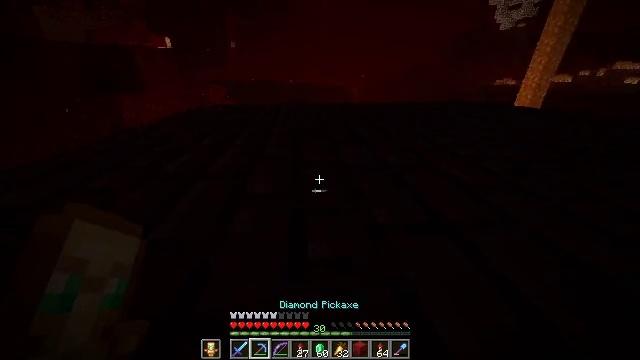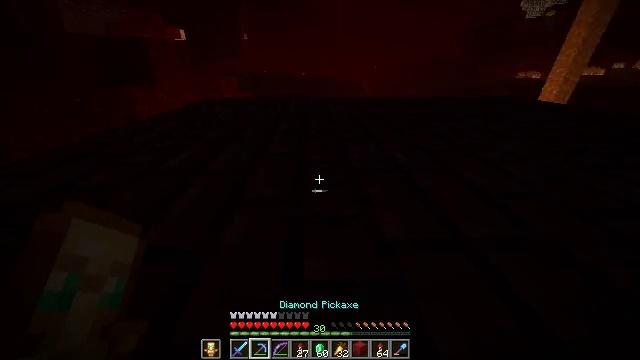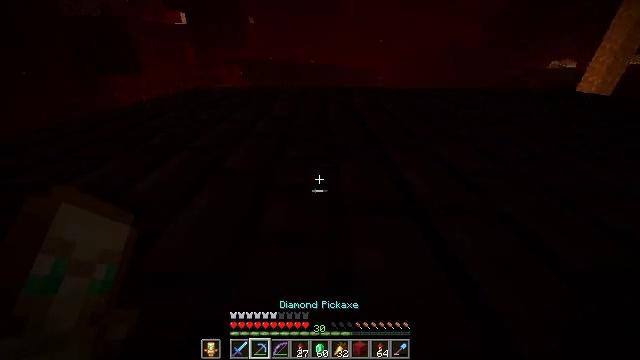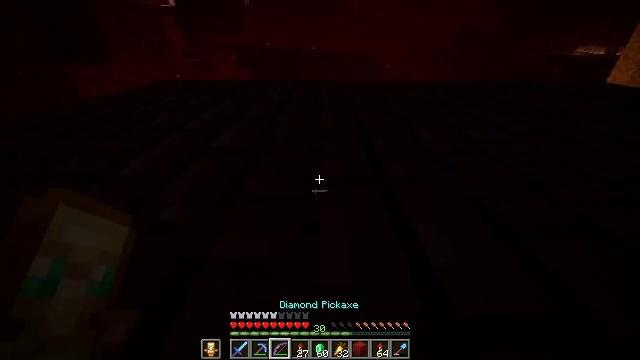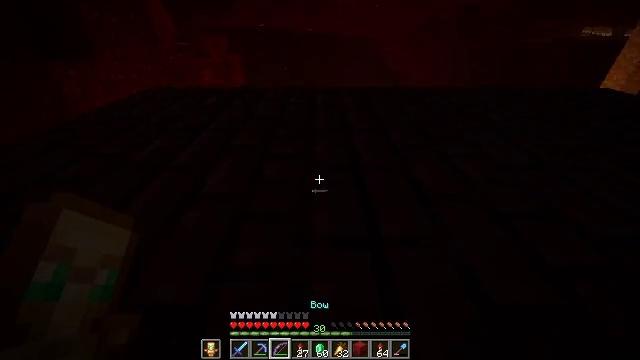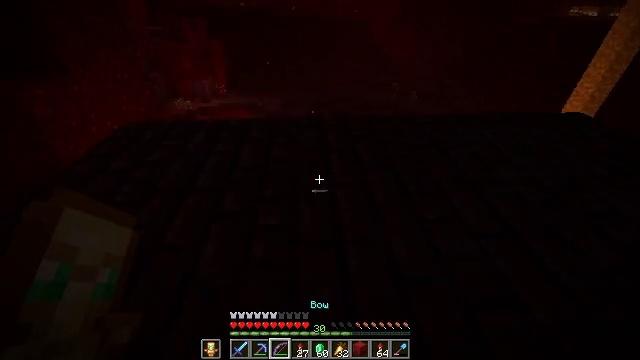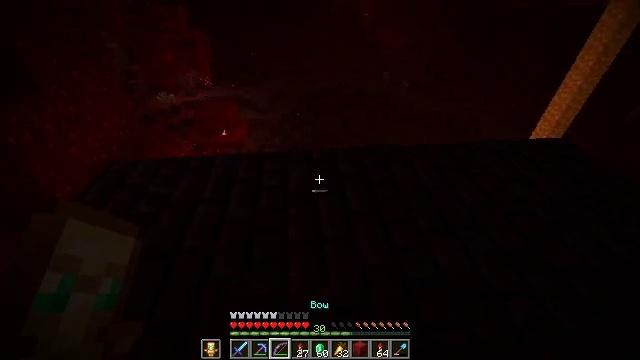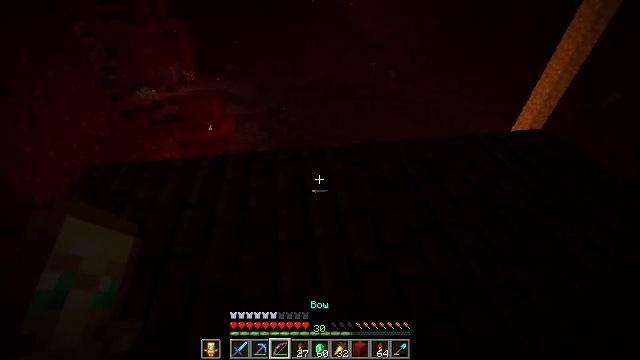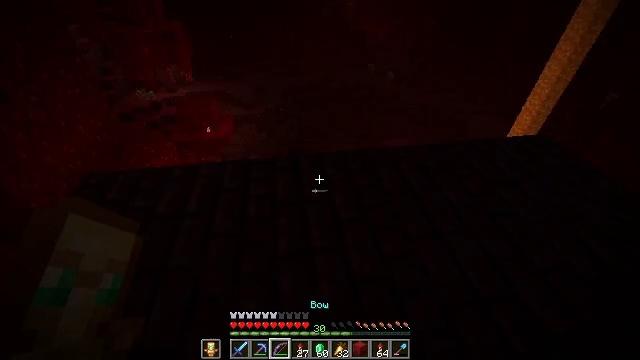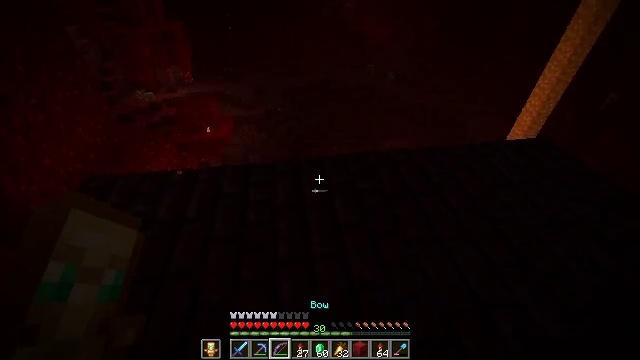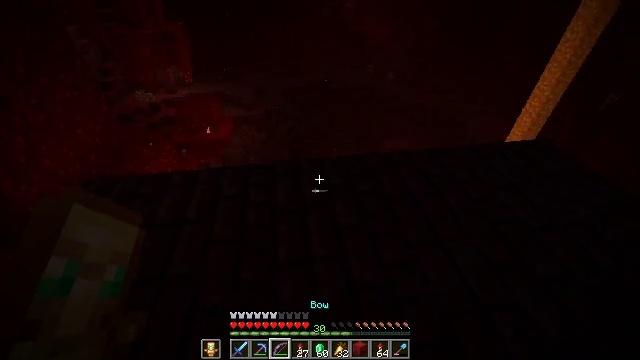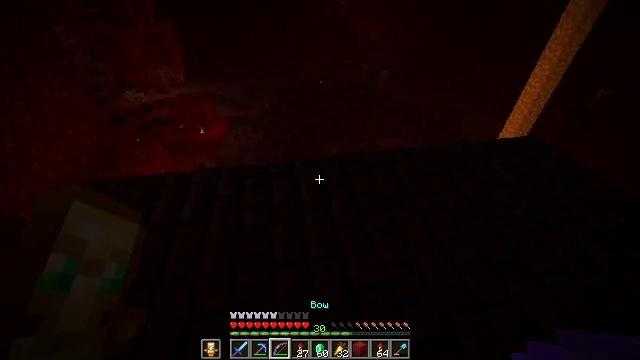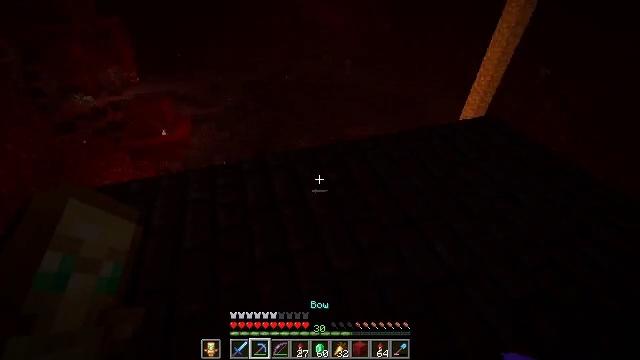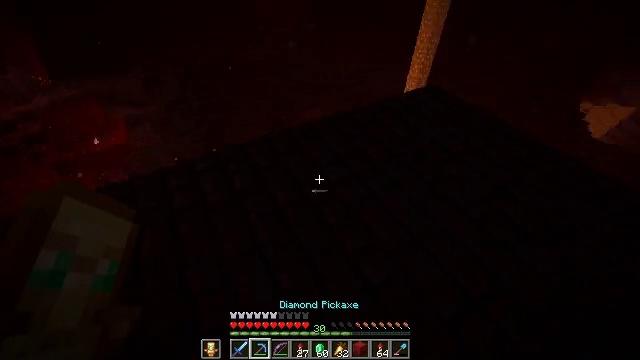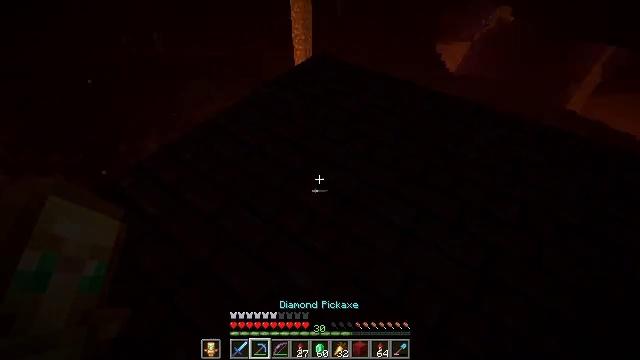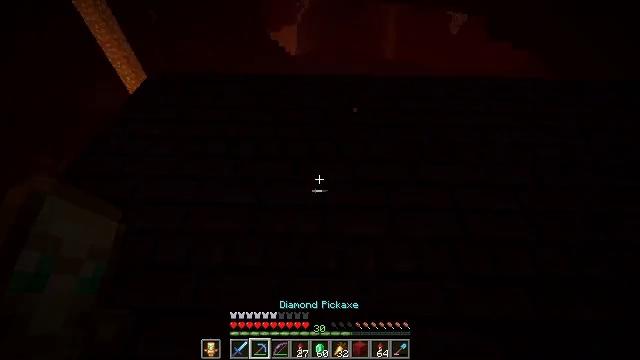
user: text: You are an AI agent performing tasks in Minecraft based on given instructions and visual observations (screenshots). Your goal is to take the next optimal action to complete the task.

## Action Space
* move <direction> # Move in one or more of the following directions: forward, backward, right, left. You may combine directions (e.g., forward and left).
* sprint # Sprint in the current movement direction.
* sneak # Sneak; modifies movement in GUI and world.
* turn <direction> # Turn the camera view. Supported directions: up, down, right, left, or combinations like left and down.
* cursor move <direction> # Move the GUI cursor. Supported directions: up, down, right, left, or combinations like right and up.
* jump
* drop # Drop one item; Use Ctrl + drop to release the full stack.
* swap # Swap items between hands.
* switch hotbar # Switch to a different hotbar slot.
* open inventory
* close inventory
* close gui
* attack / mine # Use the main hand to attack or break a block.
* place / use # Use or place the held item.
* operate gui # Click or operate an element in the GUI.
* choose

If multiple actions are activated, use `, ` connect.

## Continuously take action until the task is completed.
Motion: motion action
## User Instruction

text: Break the nether bricks in a fortress.
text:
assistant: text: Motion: turn left and down
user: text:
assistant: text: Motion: turn left and down
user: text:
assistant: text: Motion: switch to hotbar 3
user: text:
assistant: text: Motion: turn down, switch to hotbar 3
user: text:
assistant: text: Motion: turn right and down
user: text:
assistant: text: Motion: turn right and down
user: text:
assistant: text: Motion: turn right and down
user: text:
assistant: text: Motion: no_op
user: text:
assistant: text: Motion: no_op
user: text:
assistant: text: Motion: no_op
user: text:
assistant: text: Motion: turn right
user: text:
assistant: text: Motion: turn right and down, switch to hotbar 2
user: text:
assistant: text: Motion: turn right and down, switch to hotbar 2
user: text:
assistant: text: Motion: turn right and down
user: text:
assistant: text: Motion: turn right
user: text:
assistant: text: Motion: turn right and down, attack / mine
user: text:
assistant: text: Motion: turn right and down, attack / mine
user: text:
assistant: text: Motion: turn right, attack / mine
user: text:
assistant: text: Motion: attack / mine
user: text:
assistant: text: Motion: turn down, attack / mine
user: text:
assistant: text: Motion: turn down, attack / mine
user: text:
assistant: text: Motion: turn down, attack / mine
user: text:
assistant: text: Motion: turn left and down, attack / mine
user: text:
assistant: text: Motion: turn down, attack / mine
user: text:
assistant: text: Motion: move forward, turn down, attack / mine
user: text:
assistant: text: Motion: move forward, turn down, attack / mine
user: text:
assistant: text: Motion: attack / mine